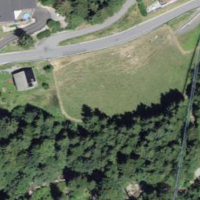
EUNIS habitat code: 44
Species observed at this site:
Saponaria ocymoides